Interaction volume radius: 5 \u00c5
Interaction volume height: 10 \u00c5
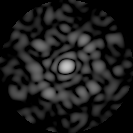
Disorder parameter: 0.781